Question: I am trying to create a virtual machine on a Windows server on Compute Engine on Google Cloud. I try to set user and when I press create it loads forever and never generates a password.
Here is the Compute Engine I am trying to set up:

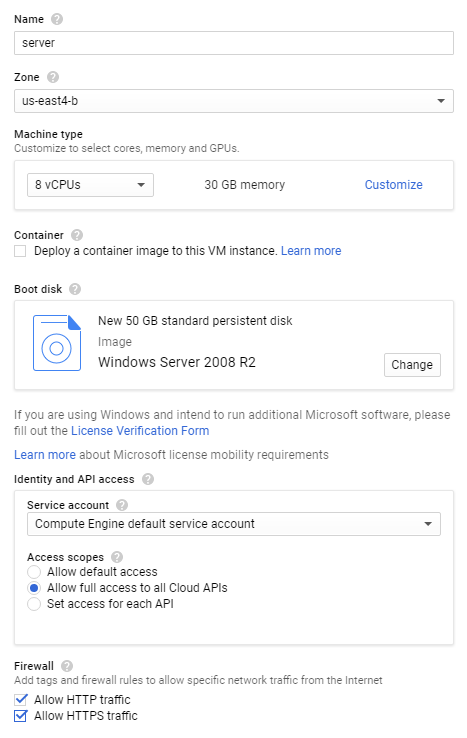
Answer: When you first create the Windows instance there is a delay between the time it spins up and becomes accessible. You can check the Serial Port (console) output to view the progress of the instance.
You can only create a username and password for Windows once the startup and activation has completed. This can take several minutes and the OS will restart a couple of times before it is fully ready to be used.
You can check the status of the OS through the serial port (console) output by clicking on your instance (Compute Engine > VM instances > your instance) and click on "Serial port 1 (console)" just below the graph.